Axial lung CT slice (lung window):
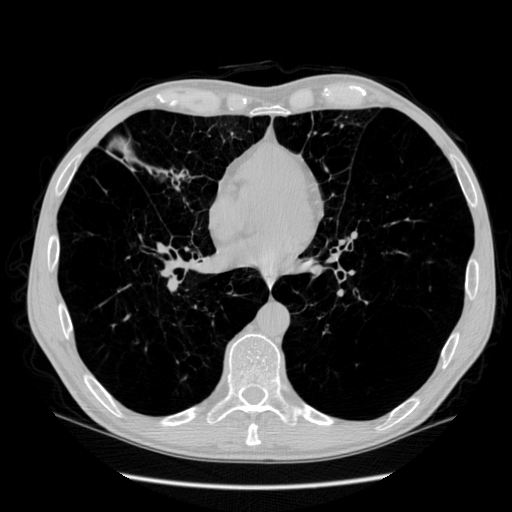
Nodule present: no